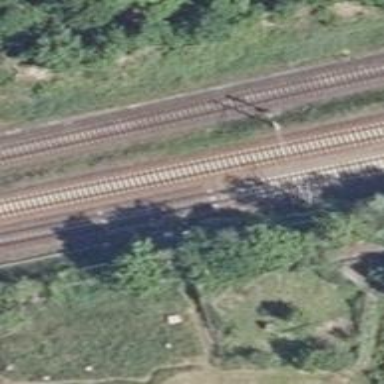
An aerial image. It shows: Railway switch with the turnout side on the right.